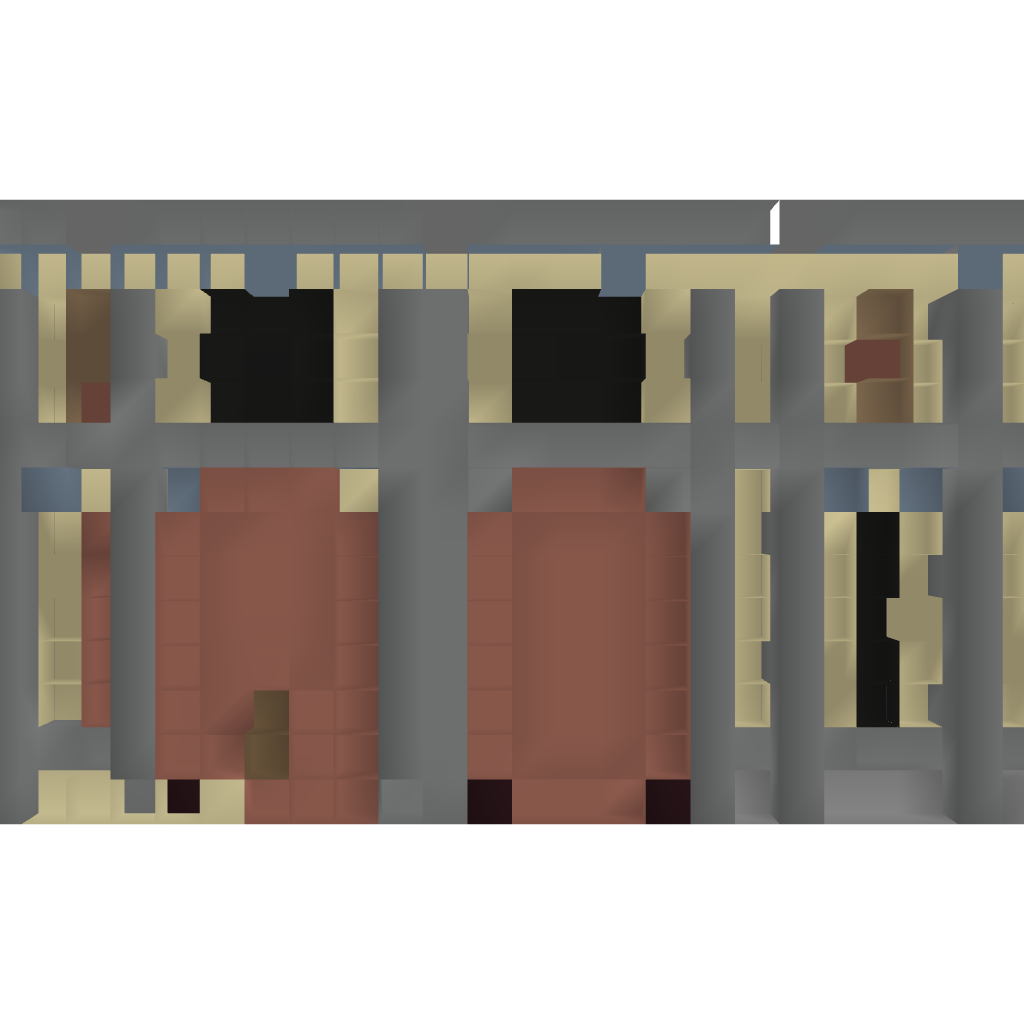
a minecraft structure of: Warehouse Converted from Station